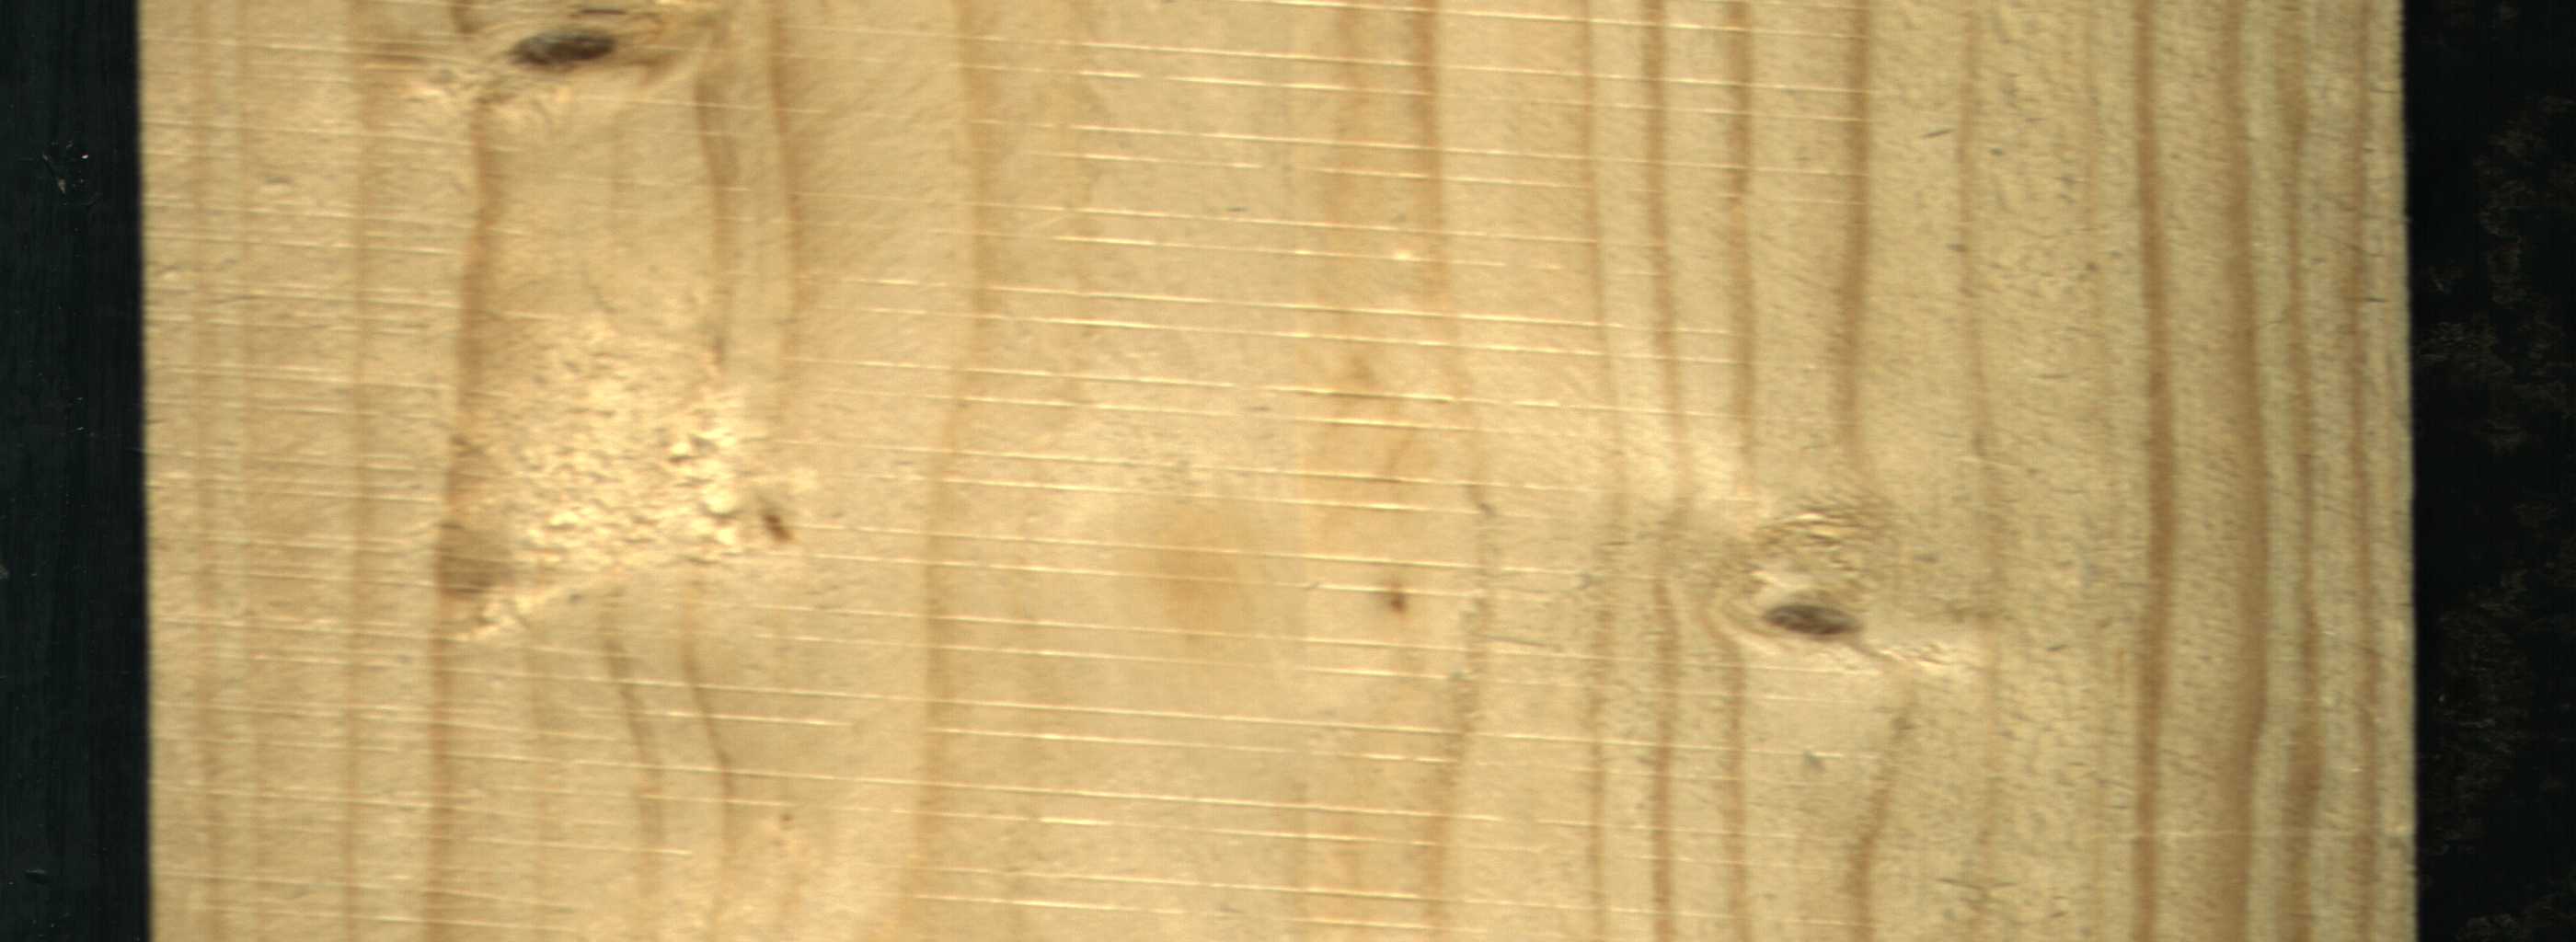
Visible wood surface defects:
Dead_Knot
Live_Knot